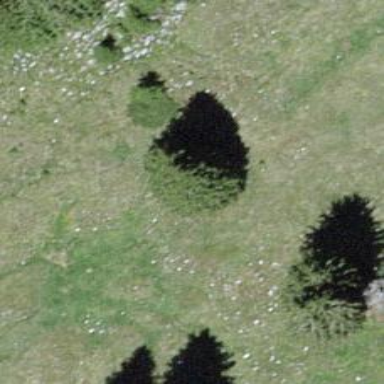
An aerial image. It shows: Needle-leaved tree in nature.